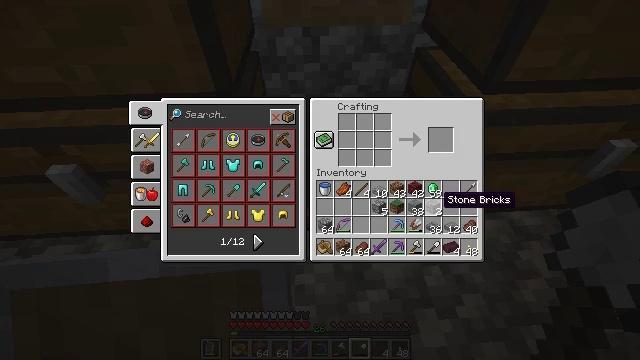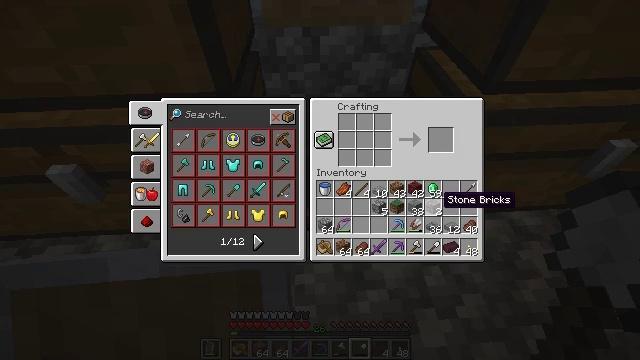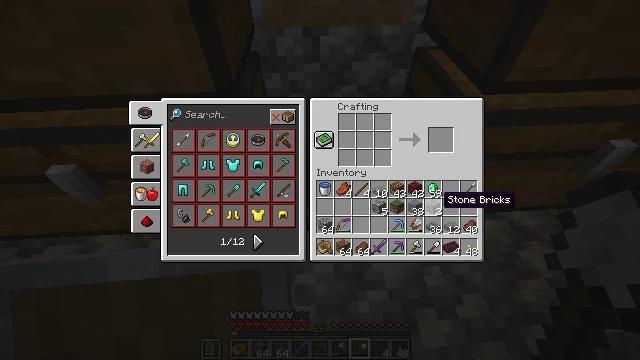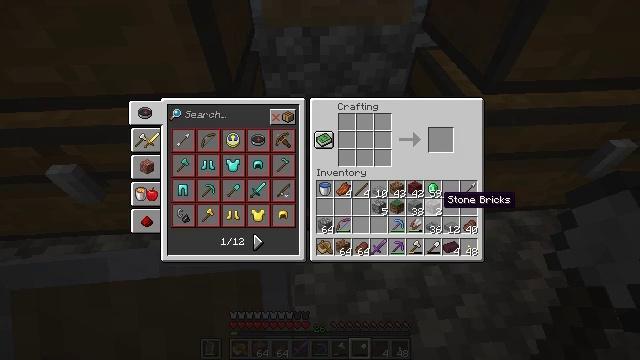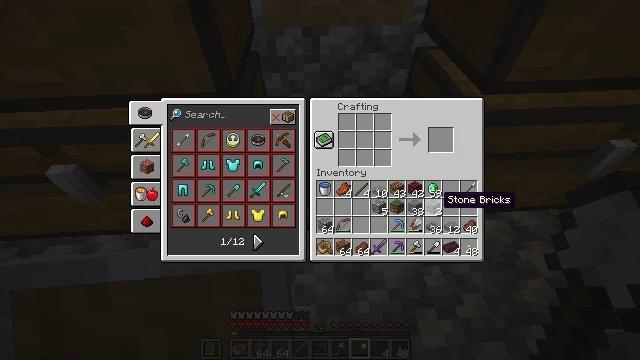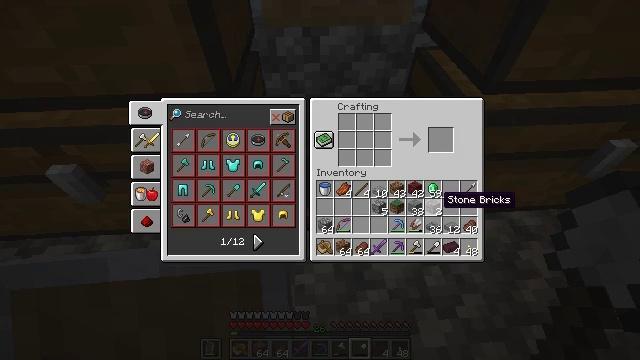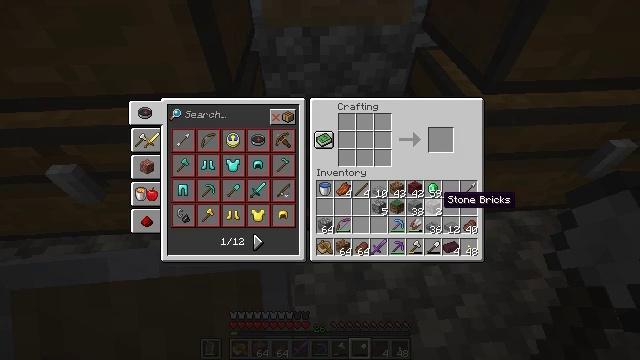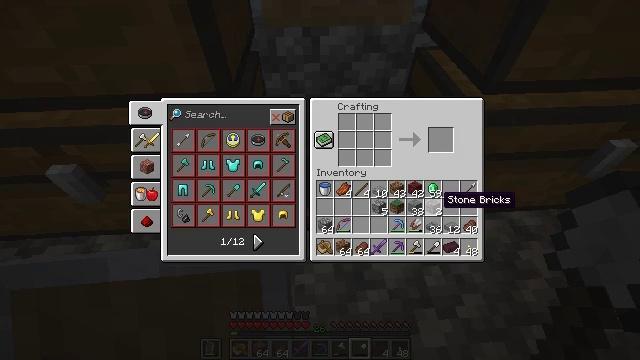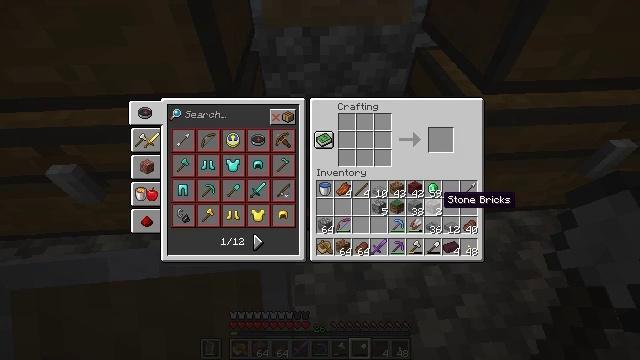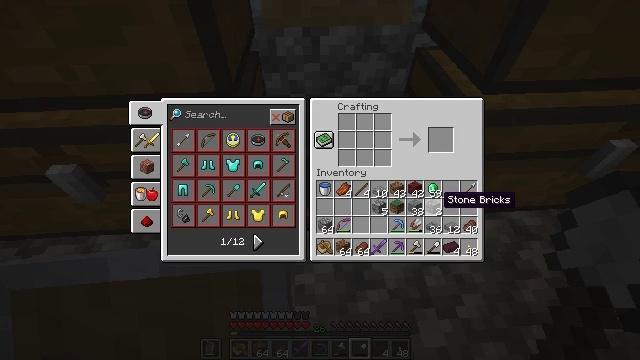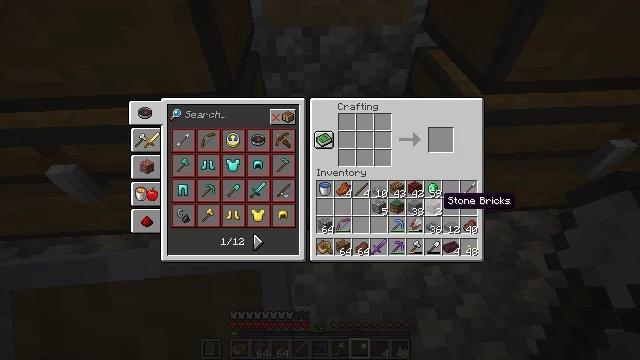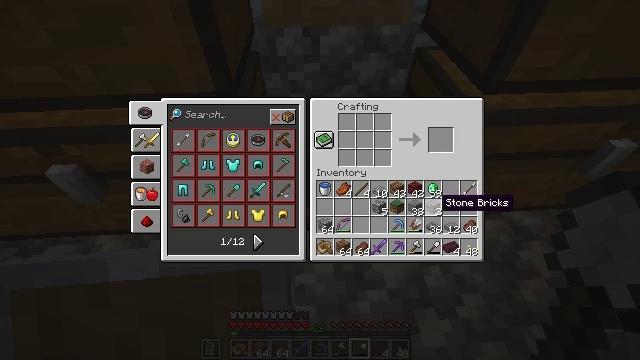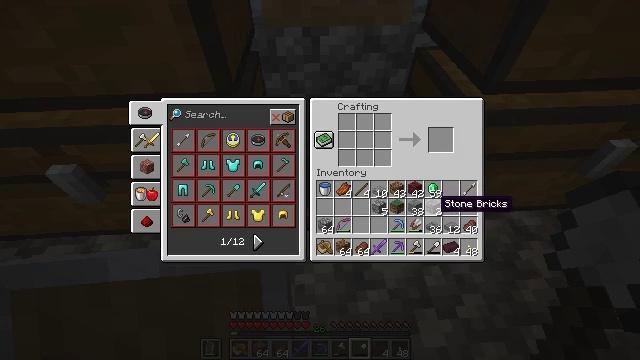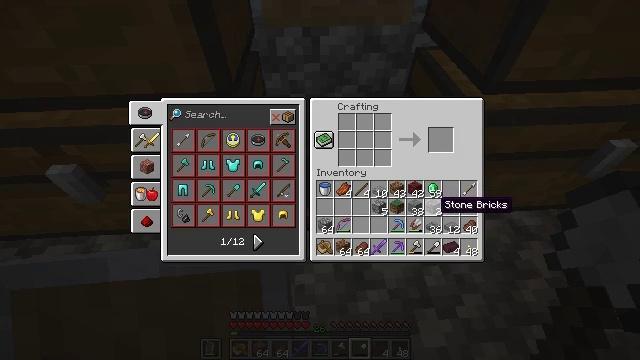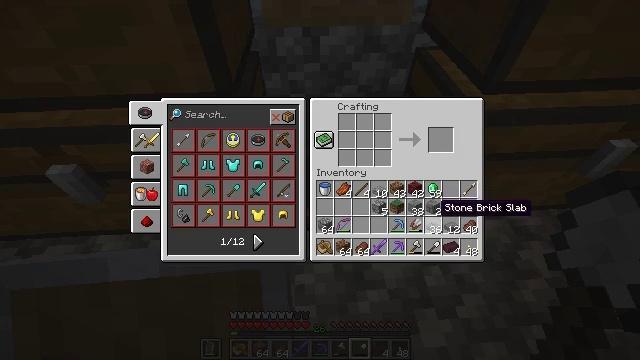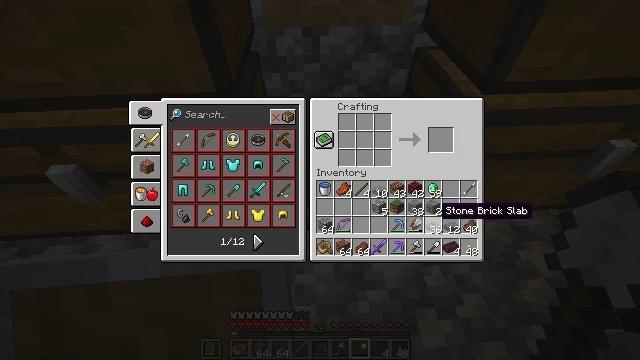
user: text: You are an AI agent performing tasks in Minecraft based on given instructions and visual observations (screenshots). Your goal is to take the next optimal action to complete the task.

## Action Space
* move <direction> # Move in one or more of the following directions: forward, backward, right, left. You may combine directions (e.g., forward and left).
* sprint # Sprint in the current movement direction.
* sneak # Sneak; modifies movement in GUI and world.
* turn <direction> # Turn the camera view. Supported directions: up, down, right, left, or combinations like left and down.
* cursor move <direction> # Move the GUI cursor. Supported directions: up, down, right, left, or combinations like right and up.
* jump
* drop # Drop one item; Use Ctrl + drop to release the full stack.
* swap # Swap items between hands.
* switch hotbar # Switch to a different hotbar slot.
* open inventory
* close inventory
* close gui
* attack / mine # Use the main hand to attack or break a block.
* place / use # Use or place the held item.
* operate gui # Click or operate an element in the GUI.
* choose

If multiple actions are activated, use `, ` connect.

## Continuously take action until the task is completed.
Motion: motion action
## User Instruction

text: Craft stone bricks in a crafting grid.
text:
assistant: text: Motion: no_op
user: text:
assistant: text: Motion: no_op
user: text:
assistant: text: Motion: no_op
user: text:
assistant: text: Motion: no_op
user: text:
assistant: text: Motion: no_op
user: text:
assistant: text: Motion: no_op
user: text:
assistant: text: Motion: no_op
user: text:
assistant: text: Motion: no_op
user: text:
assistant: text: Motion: no_op
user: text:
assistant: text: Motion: no_op
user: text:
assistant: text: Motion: no_op
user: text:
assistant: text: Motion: no_op
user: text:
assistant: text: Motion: no_op
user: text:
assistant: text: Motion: no_op
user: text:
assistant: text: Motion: no_op
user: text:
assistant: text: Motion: no_op
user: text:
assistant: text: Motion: no_op
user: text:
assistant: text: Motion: no_op
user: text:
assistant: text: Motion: no_op
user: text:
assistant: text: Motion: no_op
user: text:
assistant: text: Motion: attack / mine
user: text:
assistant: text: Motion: attack / mine
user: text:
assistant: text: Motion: attack / mine
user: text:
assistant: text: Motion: no_op
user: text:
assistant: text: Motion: no_op
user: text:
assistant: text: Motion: turn right and down
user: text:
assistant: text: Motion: no_op
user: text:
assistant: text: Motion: no_op
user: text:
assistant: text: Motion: no_op
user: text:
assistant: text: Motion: no_op